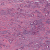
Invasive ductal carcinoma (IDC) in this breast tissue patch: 1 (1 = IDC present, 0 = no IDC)